Question: I am working on an application where we can upload images to firebase real time database.

In the image we can see that the email is after a uuid.
Now I added the following code:]
'''
FirebaseDatabase.getInstance().getReference().child("users").addChildEventListener(object :ChildEventListener{
override fun onChildAdded(snapshot: DataSnapshot, previousChildName: String?) {
val email= snapshot.child("email").value as String
emails.add(email)
adapter.notifyDataSetChanged()
}
'''
If we want to get to the email we must follow this path: 'user->uuid->email'(here uuid is string of random letters and numbers)
but in code we have used 'FirebaseDatabase.getInstance().getReference().child("users")' and then used 'snapshot.child("email")' which is used to get 'email'.
My question is why have we followed path 'users->email'. We have nowhere mentioned about going to the uuid?
How will the database locate 'email' if we haven't given which 'uuid' it should locate?
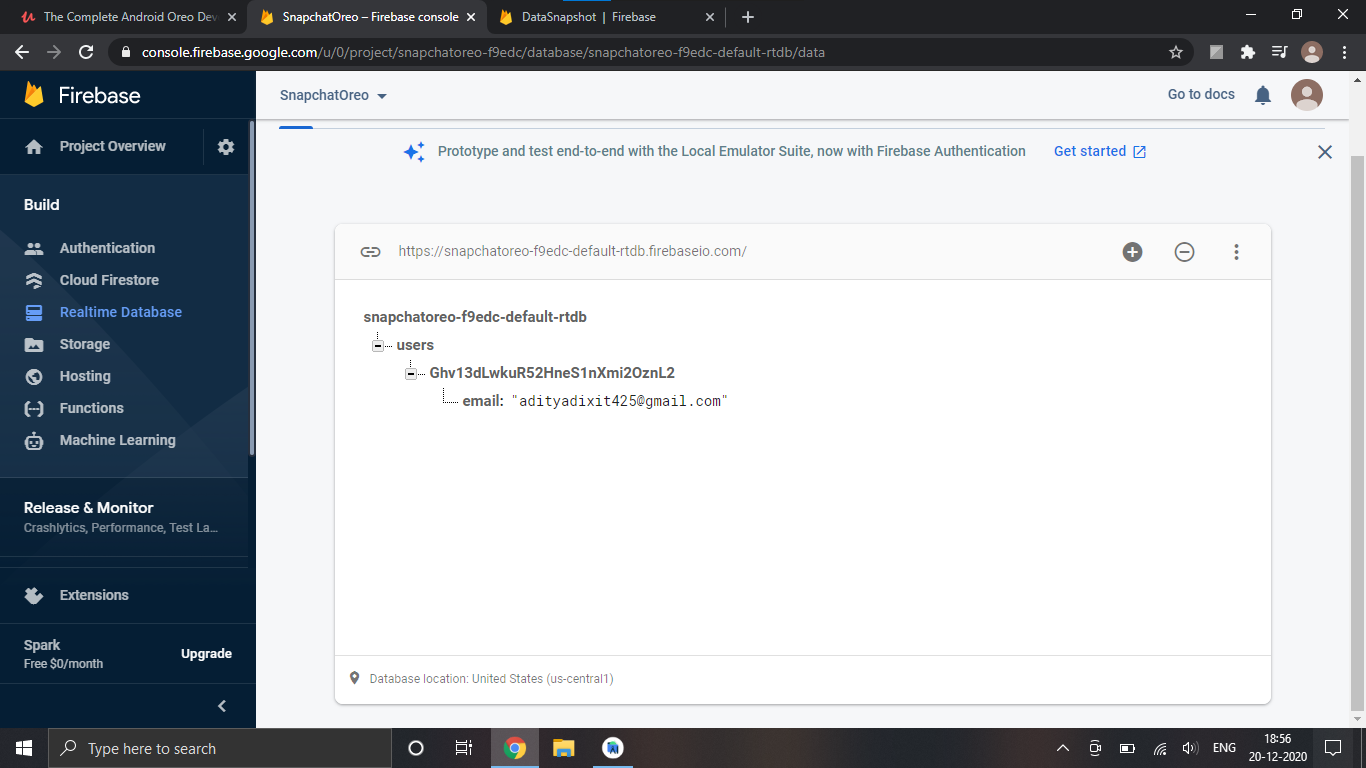
Answer: When you attach a listener with 'addChildEventListener' to a location, its 'onChildAdded' method is called by every child under that location. So the Firebase SDK calls your 'onChildAdded' for UID under '/users'.